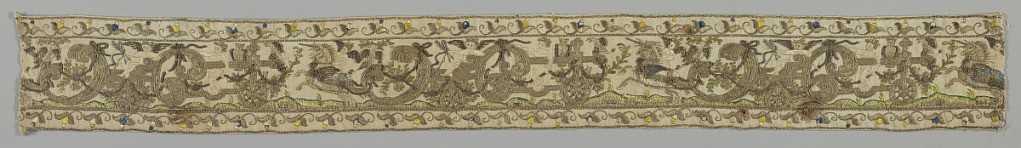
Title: Band
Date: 16th–17th century
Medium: linen silk, metal-wrapped silk, wire Technique: split (stem) and satin stitch embroidery using silk, satin and stem stitches using metal-wrapped silk, couched single, paired and plied metal-wrapped silk, round and square wire coils on plain weave
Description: Cream-white border embroidered in gold with yellow, green, blue and white silk. The design shows a version of the Triumph of Cupid. The god, crowned and with arrows in one hand, stands in an enormous chariot drawn by a unicorn. At the rear, behind Cupid, appears a figure holding golden reins. An owl and eagle perch on the end of the chariot. The unicorn is ridden by a winged boy. The figures are worked in white silk with black for eyes. Colored silks used for crowns. Chariot is in fine couched gold with heavy surface stitches for wings and reins. Along top and bottom is a narrow guard border with a design of leafy vines.